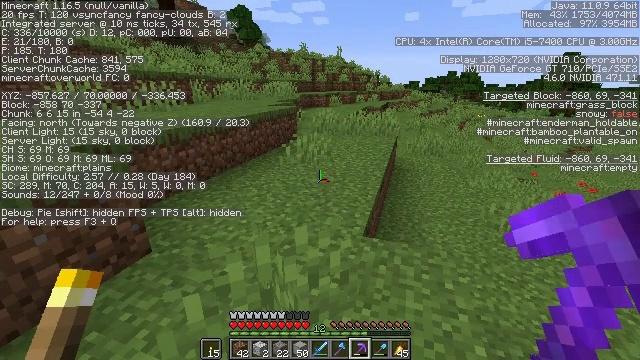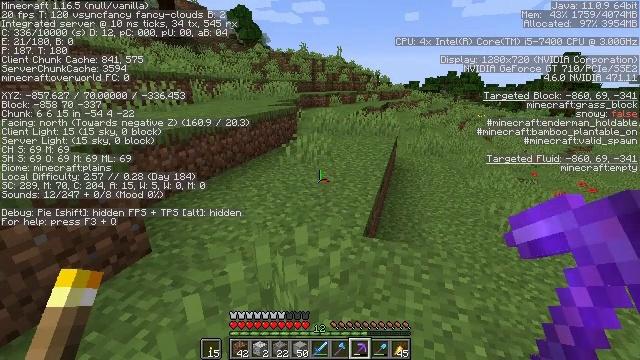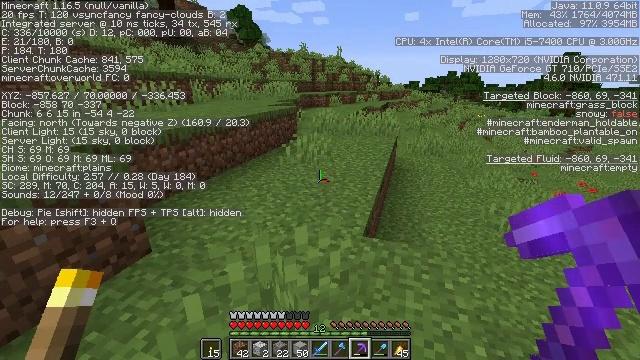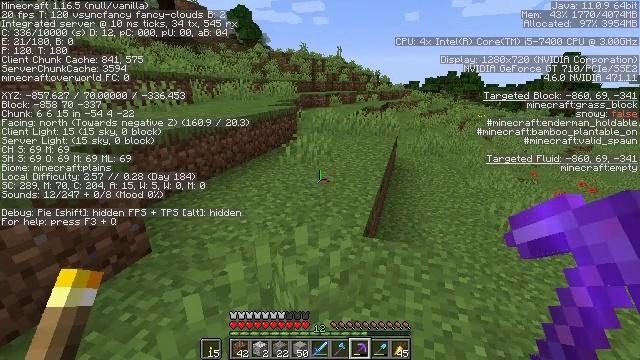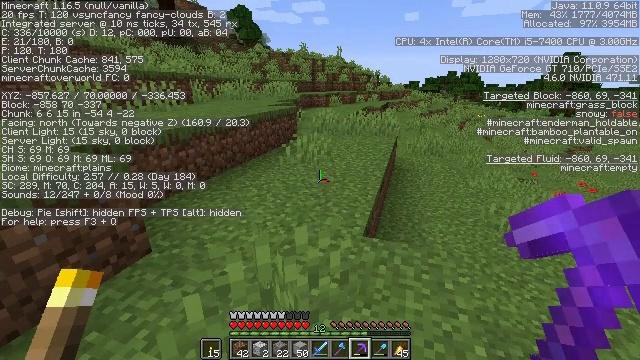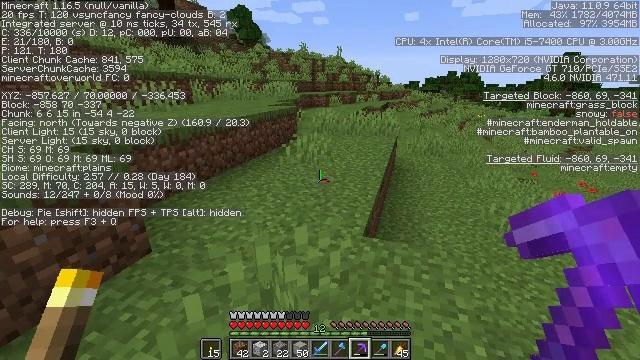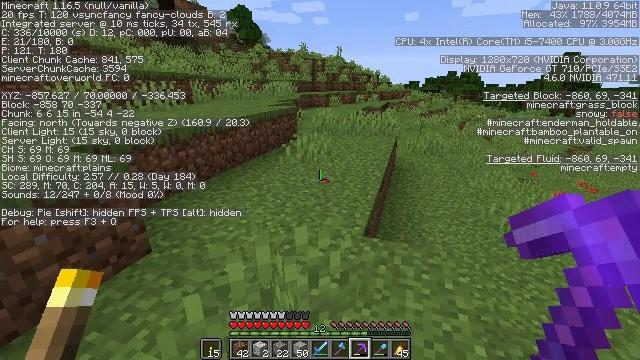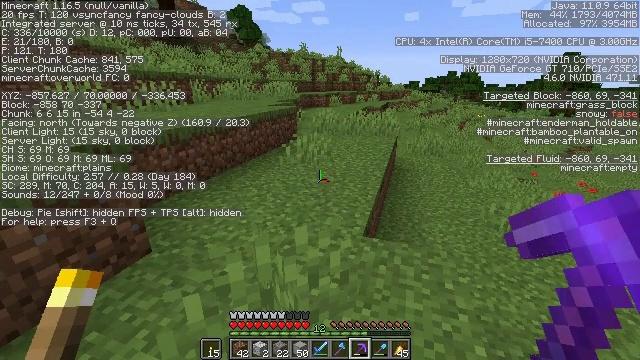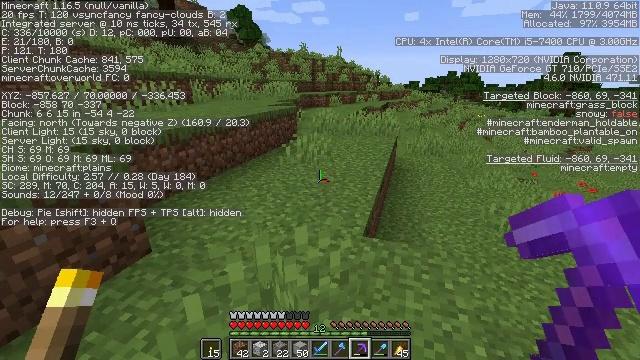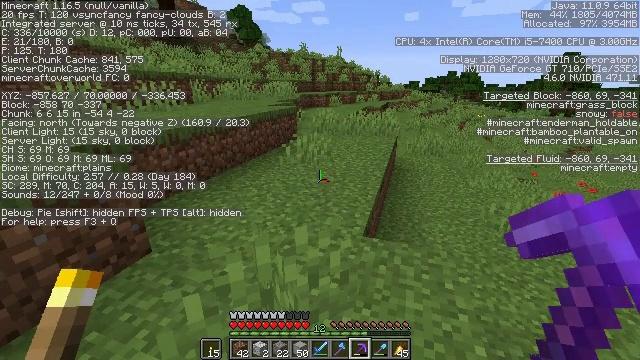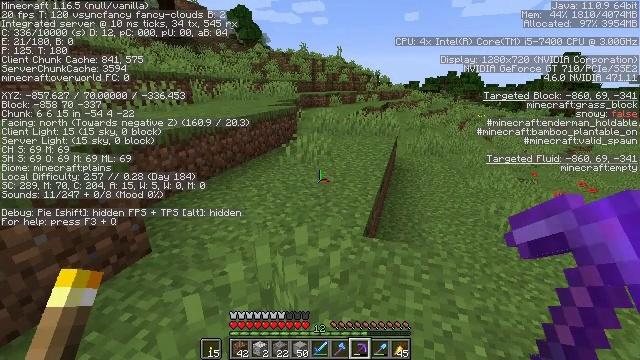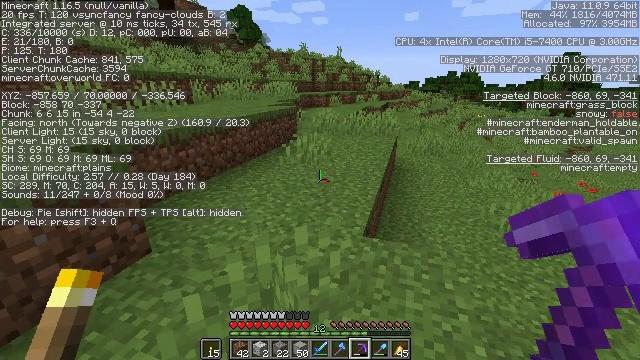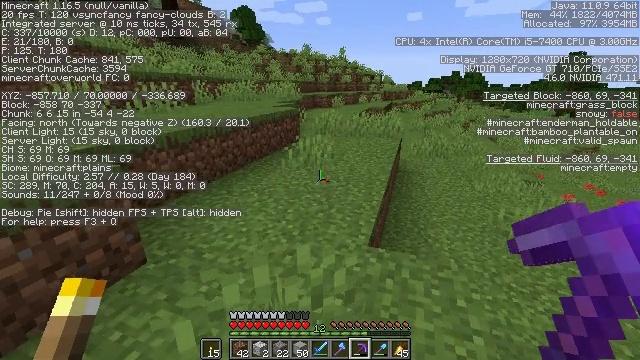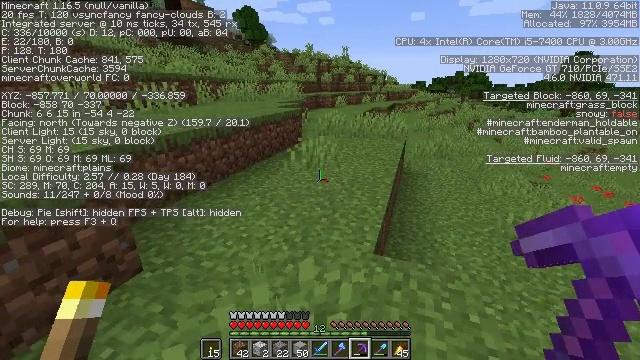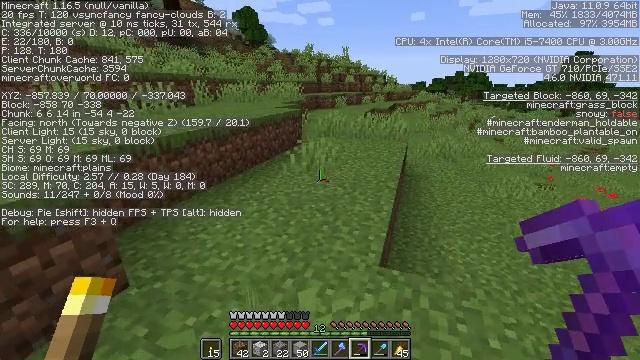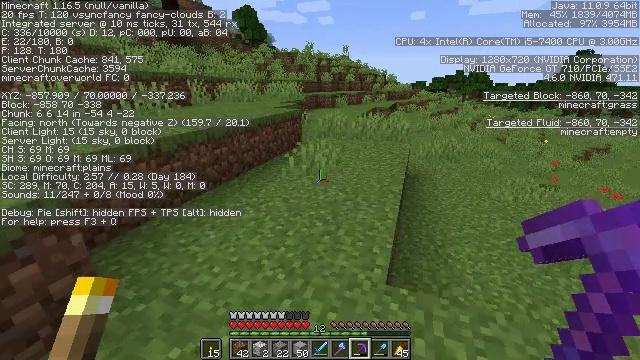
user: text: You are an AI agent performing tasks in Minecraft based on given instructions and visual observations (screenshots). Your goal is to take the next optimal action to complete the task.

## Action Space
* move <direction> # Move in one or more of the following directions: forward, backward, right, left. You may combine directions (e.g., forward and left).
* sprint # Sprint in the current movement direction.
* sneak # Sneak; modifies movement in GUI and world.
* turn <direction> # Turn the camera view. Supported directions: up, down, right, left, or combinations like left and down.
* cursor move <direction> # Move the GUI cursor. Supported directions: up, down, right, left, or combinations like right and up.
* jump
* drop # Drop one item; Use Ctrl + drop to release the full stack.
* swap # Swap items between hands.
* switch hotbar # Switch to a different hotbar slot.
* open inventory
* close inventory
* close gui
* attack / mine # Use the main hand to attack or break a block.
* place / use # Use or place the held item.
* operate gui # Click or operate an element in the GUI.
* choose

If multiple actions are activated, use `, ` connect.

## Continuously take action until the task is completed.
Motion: motion action
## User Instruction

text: Collect the grass block using a shovel.
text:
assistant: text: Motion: no_op
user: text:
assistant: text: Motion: no_op
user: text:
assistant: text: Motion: no_op
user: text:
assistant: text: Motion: no_op
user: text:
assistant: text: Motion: no_op
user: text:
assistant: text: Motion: no_op
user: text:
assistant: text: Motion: no_op
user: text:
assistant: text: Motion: no_op
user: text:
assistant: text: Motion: no_op
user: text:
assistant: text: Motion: no_op
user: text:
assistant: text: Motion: move forward
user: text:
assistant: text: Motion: move forward
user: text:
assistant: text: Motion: move forward
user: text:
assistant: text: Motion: move forward
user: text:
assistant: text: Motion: move forward
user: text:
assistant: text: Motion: move forward
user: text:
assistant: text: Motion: move forward
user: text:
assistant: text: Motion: move forward
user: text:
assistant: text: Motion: move forward
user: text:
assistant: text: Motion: move forward, turn left
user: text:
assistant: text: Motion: move forward, turn left
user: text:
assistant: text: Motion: move forward, turn left
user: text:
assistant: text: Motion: move forward
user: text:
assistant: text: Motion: move forward
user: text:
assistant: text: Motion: move forward
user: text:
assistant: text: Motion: move forward
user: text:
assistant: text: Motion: move forward
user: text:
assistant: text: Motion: move forward, turn left
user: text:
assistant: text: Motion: turn left
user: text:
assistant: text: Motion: turn left